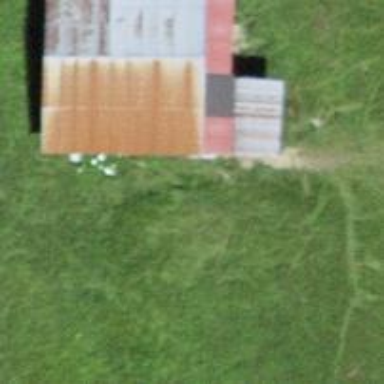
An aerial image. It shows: Rural barn.